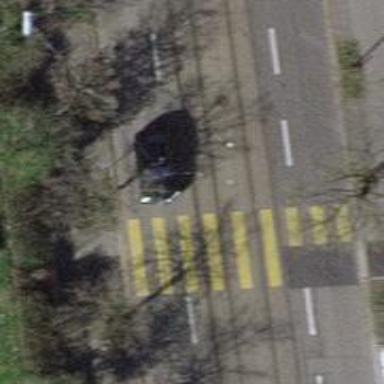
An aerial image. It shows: Uncontrolled zebra crossing with notable zebra markings.